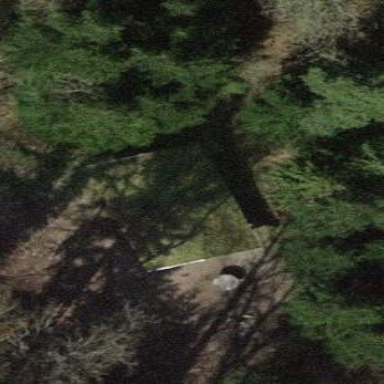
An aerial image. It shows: Building with weather shelter. The shelter has walls and provides protection from the elements.